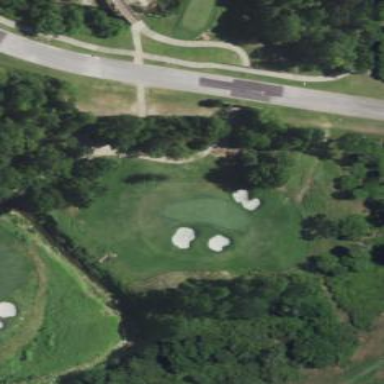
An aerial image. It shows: Rough area on grassy golf course.